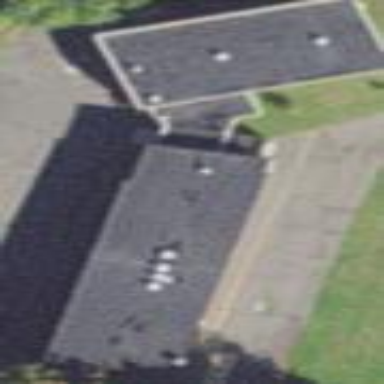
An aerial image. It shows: School building.